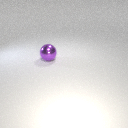
large purple metal sphere